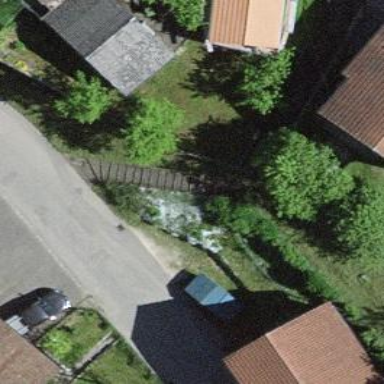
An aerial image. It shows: Set of steps on the road.